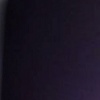
Label: space